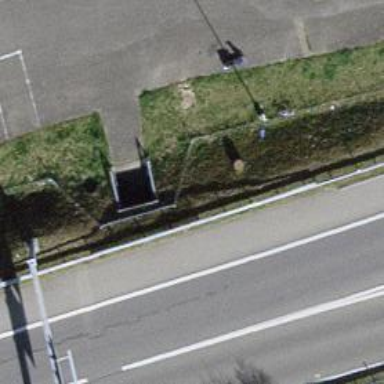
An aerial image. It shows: Road with steps.